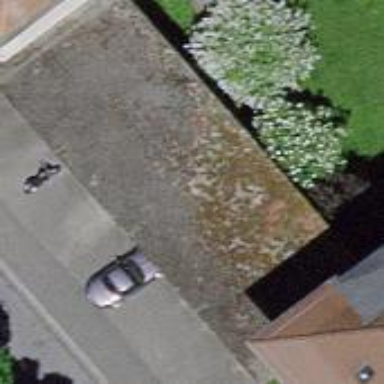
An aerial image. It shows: Group of garages.